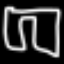
Label: pants